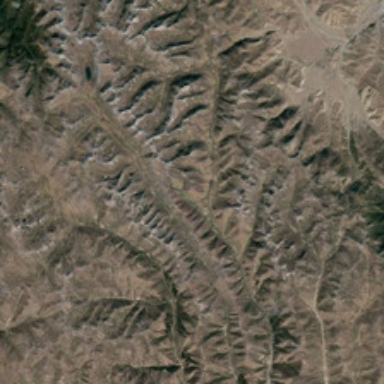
There are bare mountains with some part covered with plants .